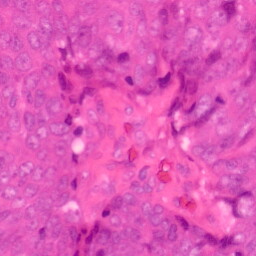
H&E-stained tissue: Colon